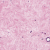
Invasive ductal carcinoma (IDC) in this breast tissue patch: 0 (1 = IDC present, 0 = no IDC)